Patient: sex F, age 35
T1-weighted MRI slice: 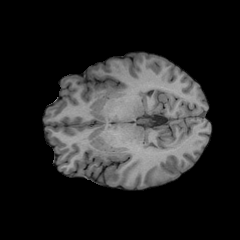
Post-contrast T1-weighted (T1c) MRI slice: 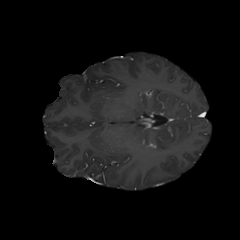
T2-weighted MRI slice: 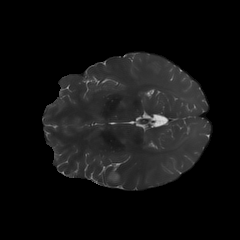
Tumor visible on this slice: yes
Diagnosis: Oligodendroglioma, IDH-mutant, 1p/19q-codeleted
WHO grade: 2